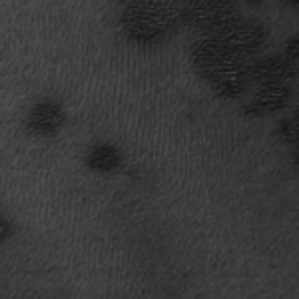
Label: frost